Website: apple
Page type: customer-info-address
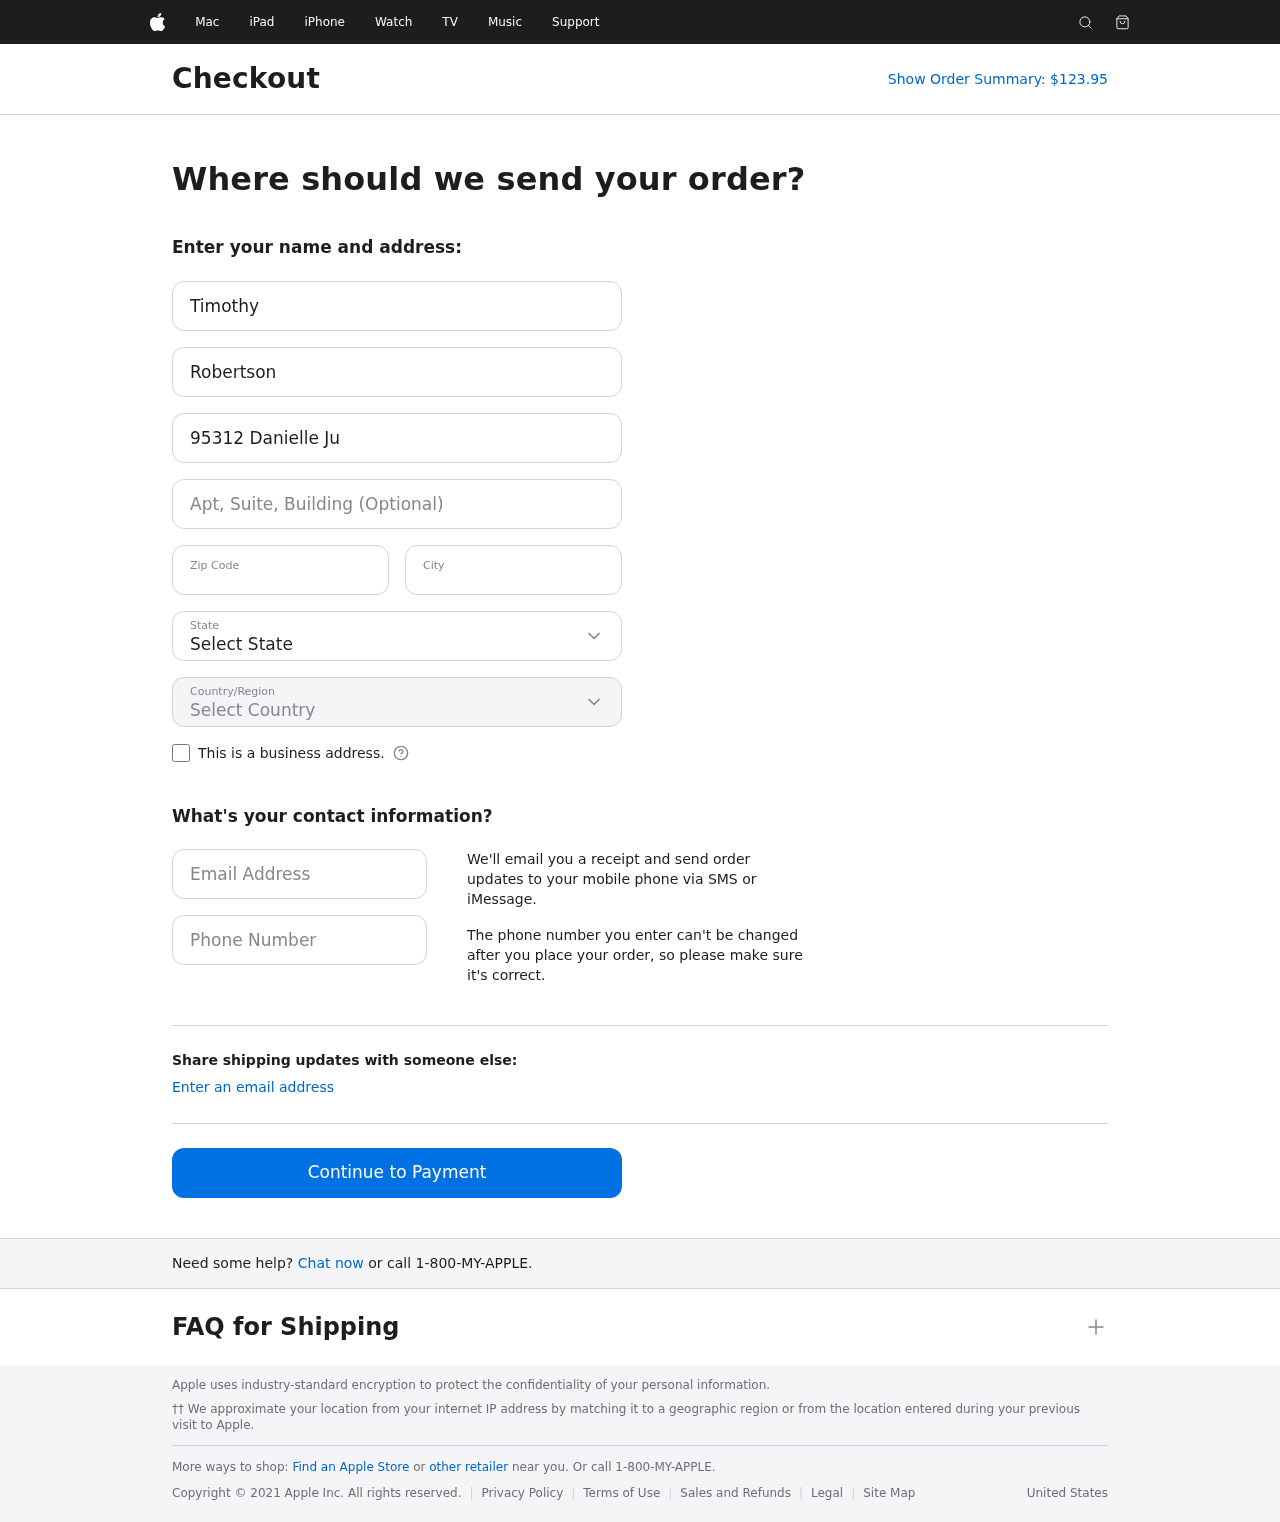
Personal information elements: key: PII_CITY
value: New Lisabury
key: PII_COUNTRY
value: United States
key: PII_EMAIL
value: trobertson@gmail.com
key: PII_FIRSTNAME
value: Timothy
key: PII_LASTNAME
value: Robertson
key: PII_PHONE
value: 3517194779
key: PII_POSTCODE
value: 87424
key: PII_STATE
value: Hawaii
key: PII_STREET
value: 95312 Danielle Junctions Suite 799
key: PII_STREET2
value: Suite 542
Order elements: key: ORDER_TOTAL
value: Show Order Summary: $123.95